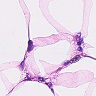
Metastatic tissue present: no